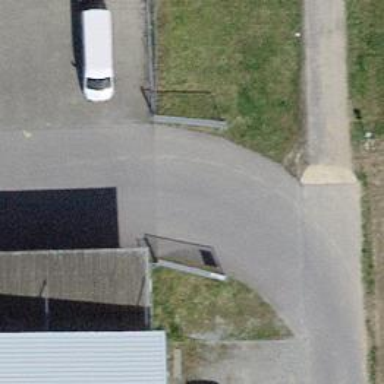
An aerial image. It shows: Gate.